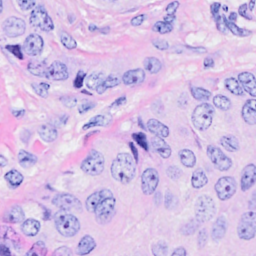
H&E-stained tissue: Breast